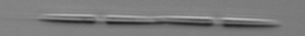
Label: Pseudo-nitzschia